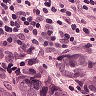
Metastatic tissue present: yes